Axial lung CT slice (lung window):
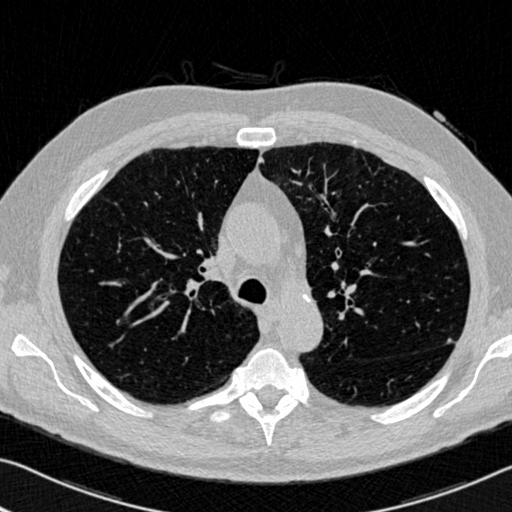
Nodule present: yes
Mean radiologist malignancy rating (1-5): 3